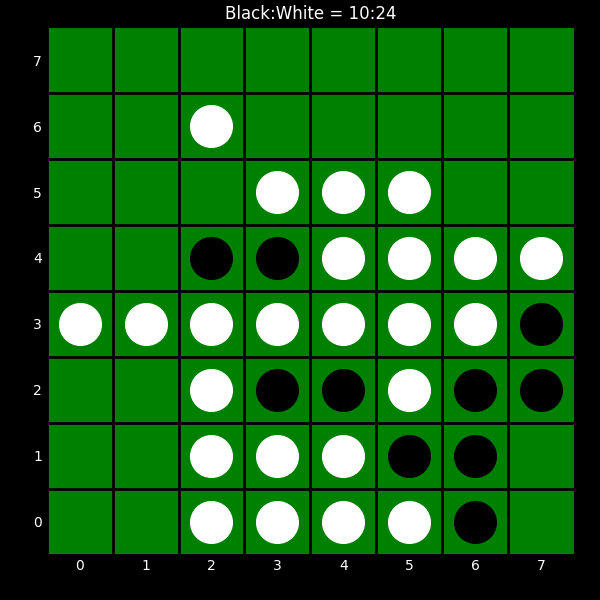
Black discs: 10
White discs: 24